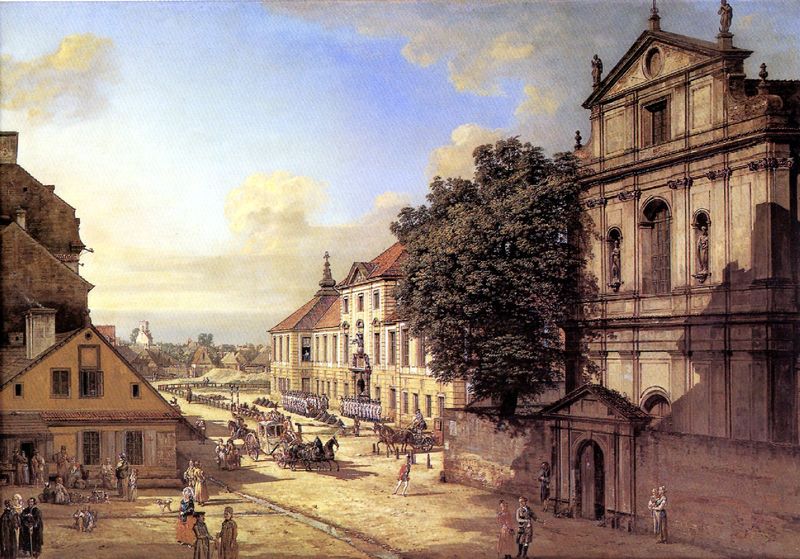
Titel: Die Brigittinnenkirche und das Arsenal
Künstler: Canaletto
Standort: Warschau, Königsschloß (EU - PL)
Schlagwörter: baum, blau, gemälde, himmel, wolken, aquarell, bäume, gelb, menschen, sand, stadt, braun, fenster, frankreich, frau, reden, strasse, zeichnung, dach, haus, hund, schloss, weg, häuser, gehen, kirche, kind, pferde, fassade, kutsche, kutschen, markt, platz, gefolge, soldaten, eingang, fenstr, bürger, armee, portal, mauern, graben, ankunft, parade, rinne, stadtschloss, wassergraben, abwasser, aufmarsch, untertanen, jesuitenkirche, kloake